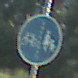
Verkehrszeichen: GetrennterRadUndGehwegRadwegLinks
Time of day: MorningAfternoon
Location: Outdoor (Nature)
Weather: Clear
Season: NotSpecified
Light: Natural